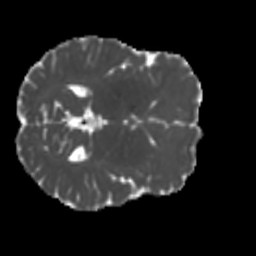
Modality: MD
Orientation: axial
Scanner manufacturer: siemens
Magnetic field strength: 3 T
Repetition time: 4 s
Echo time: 0.0594 s